Aerial crown-view tile of a tropical tree (Barro Colorado Island, Panama), acquired 20240611:
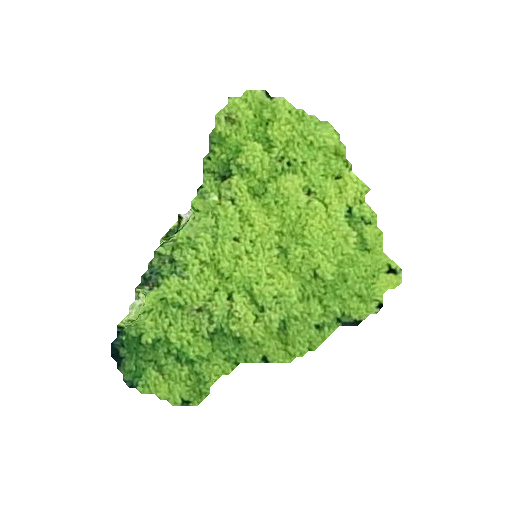
Species: Tachigali panamensis
GBIF accepted scientific name: Tachigali panamensis
Crown area: 82.427 m²